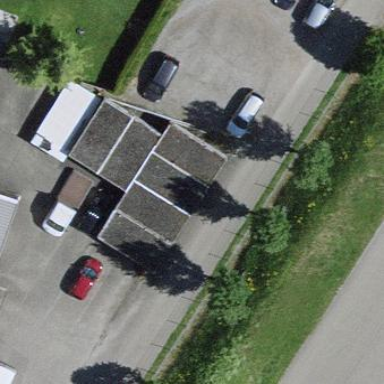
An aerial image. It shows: Garage building.